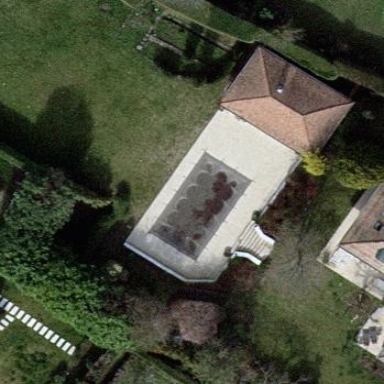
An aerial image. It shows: Swimming pool located in leisure land.